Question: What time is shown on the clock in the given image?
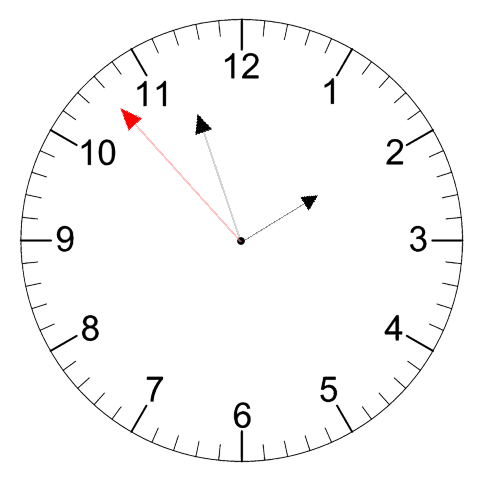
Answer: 01:56:53